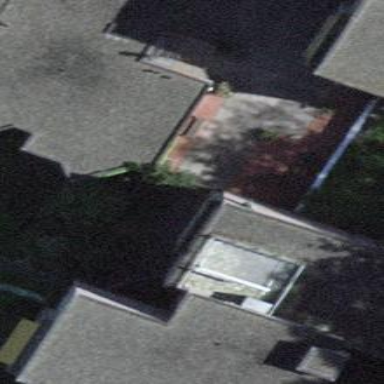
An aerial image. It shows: View of roof of building.